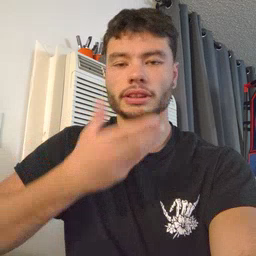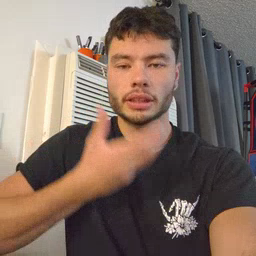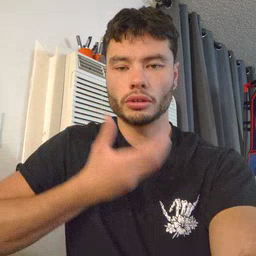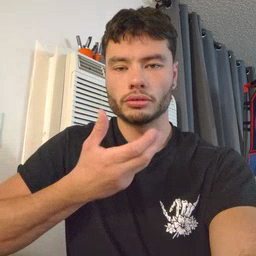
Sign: cereal